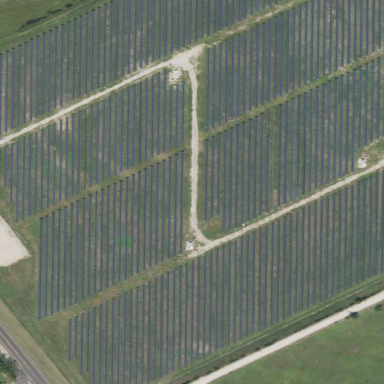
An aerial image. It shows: Solar power plant.